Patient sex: M
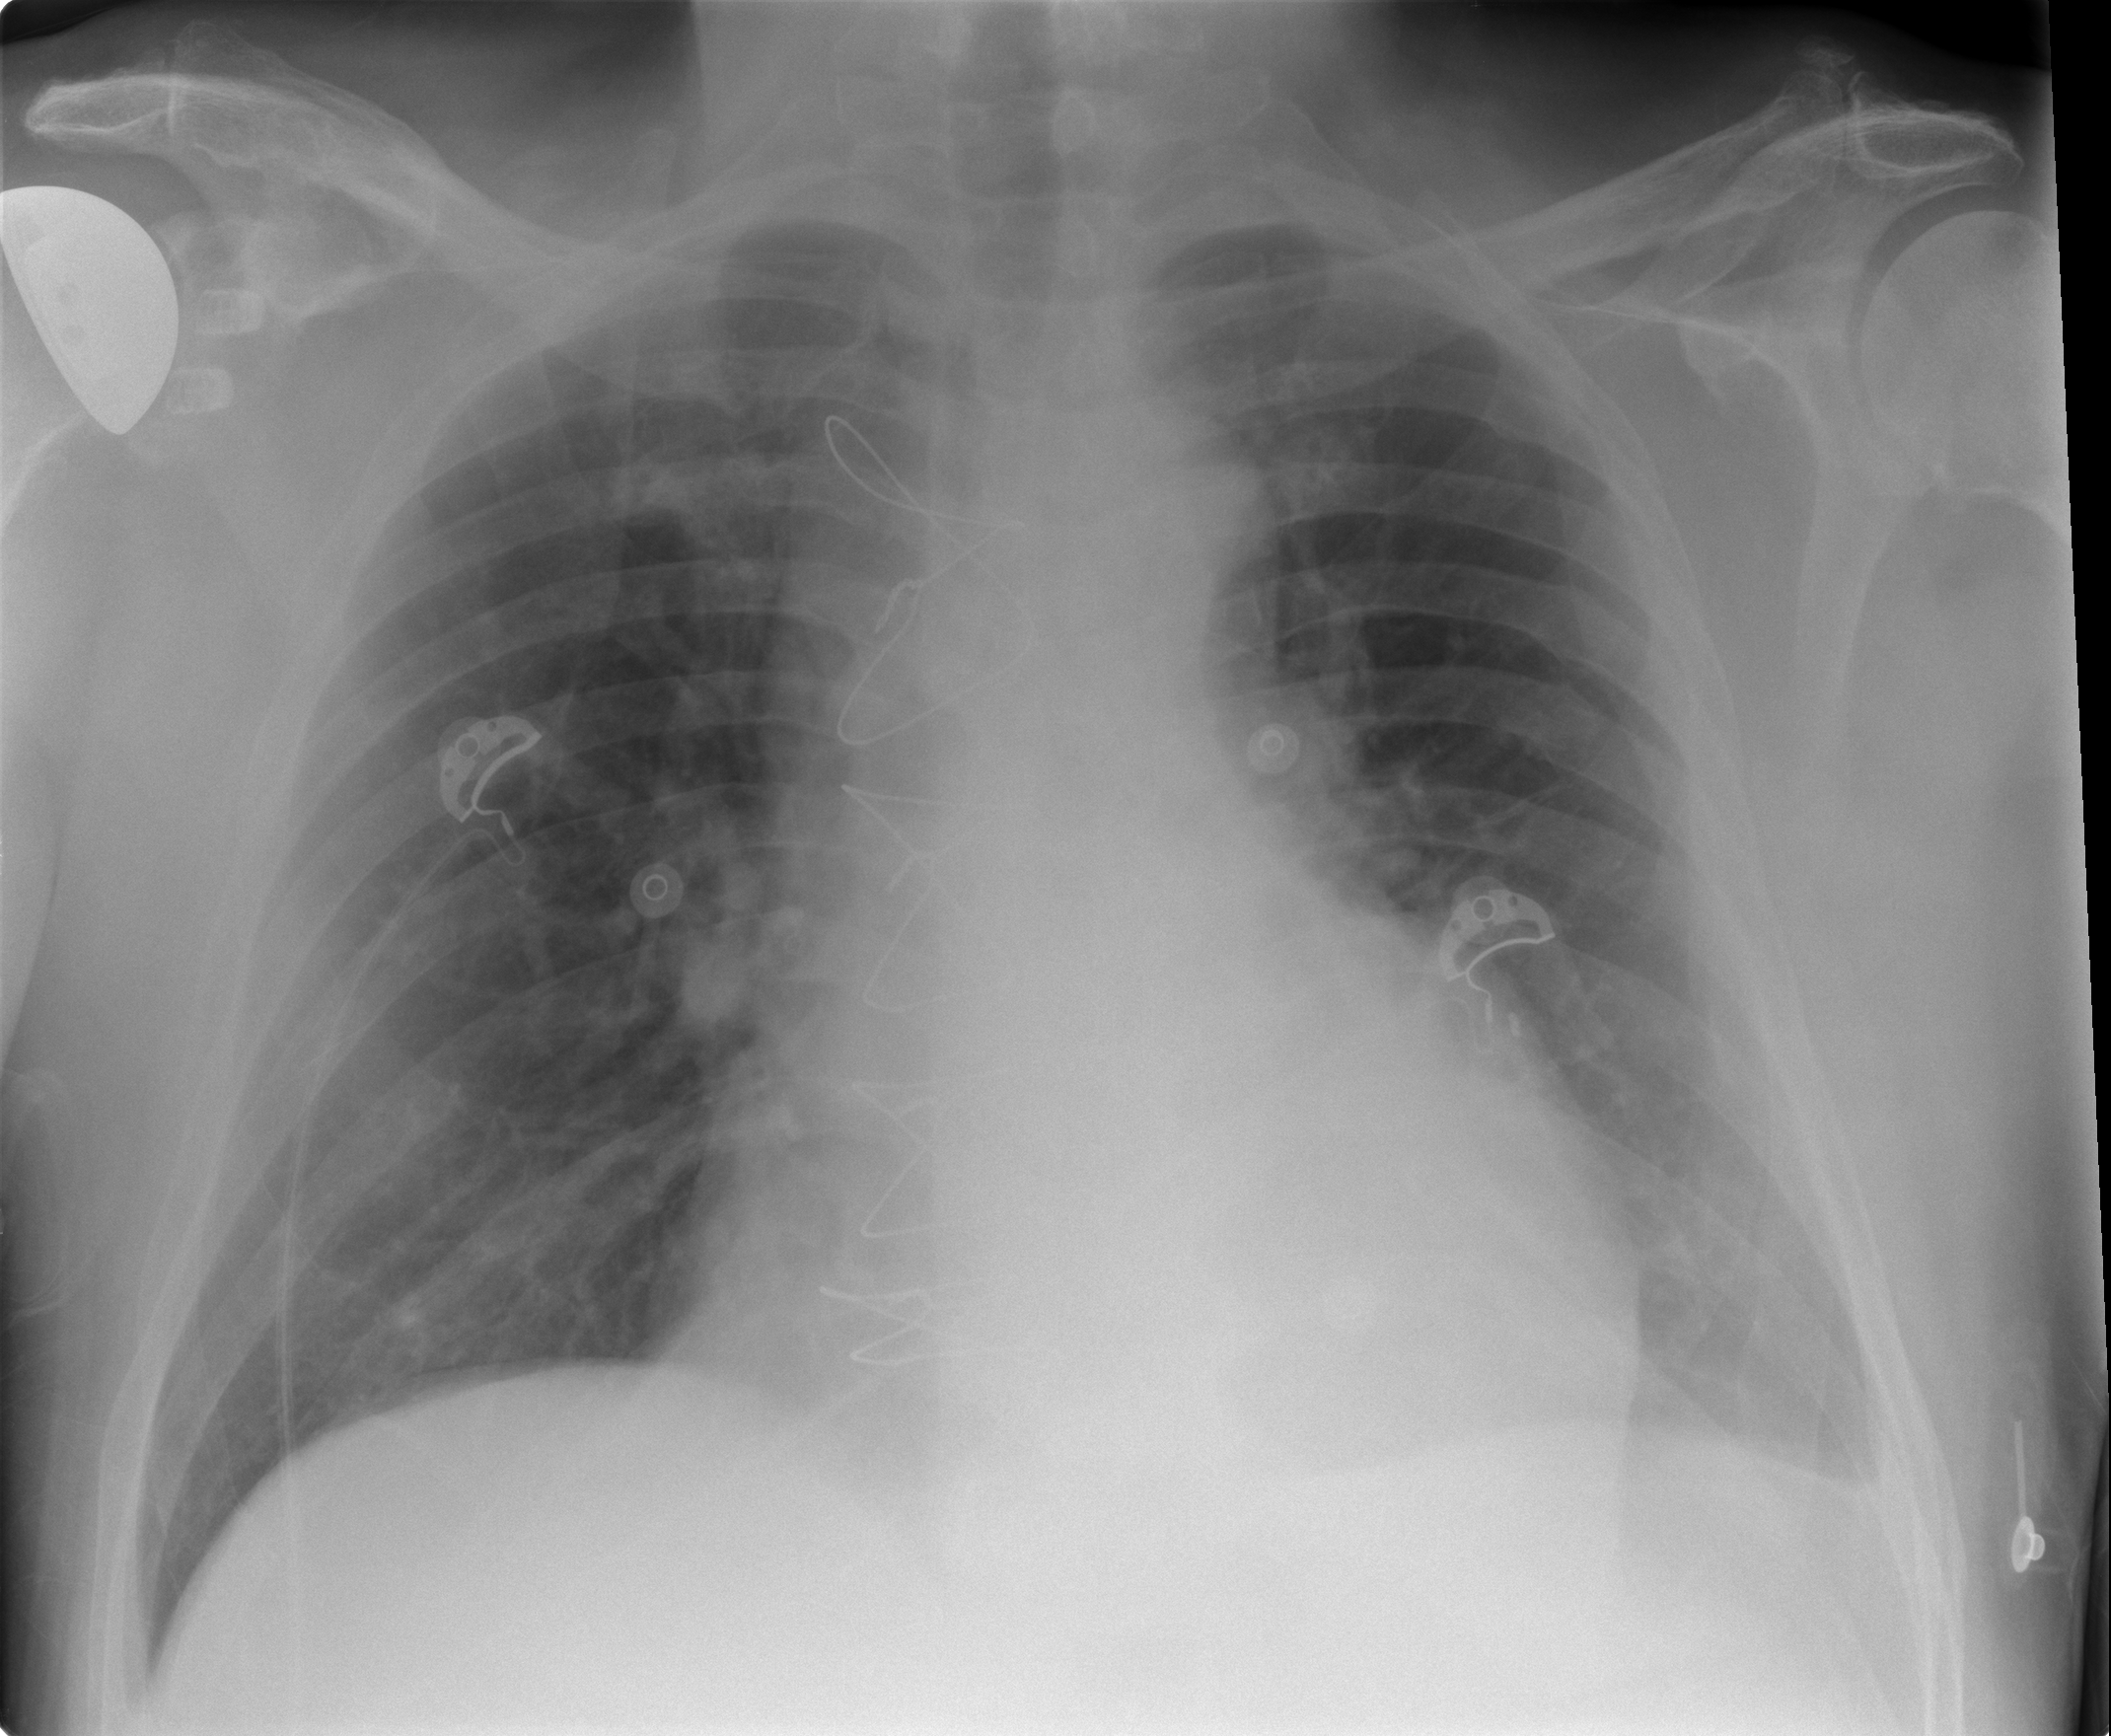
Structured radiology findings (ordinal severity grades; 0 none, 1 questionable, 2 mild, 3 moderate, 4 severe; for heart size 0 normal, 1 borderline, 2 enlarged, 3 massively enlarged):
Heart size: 2
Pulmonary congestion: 2
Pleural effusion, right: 0
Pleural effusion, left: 2
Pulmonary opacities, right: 0
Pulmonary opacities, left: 0
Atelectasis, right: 0
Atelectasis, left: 0